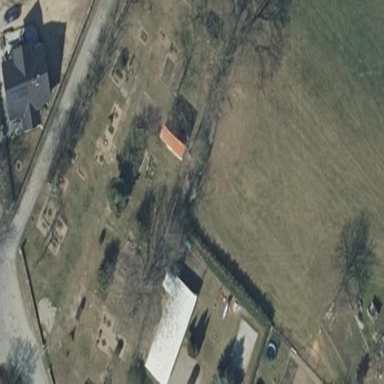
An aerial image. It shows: Cemetery.